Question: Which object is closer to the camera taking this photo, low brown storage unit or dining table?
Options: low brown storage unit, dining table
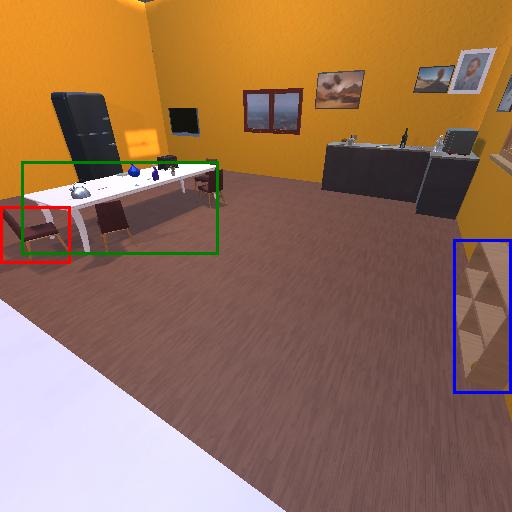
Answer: low brown storage unit